Chest X-ray:
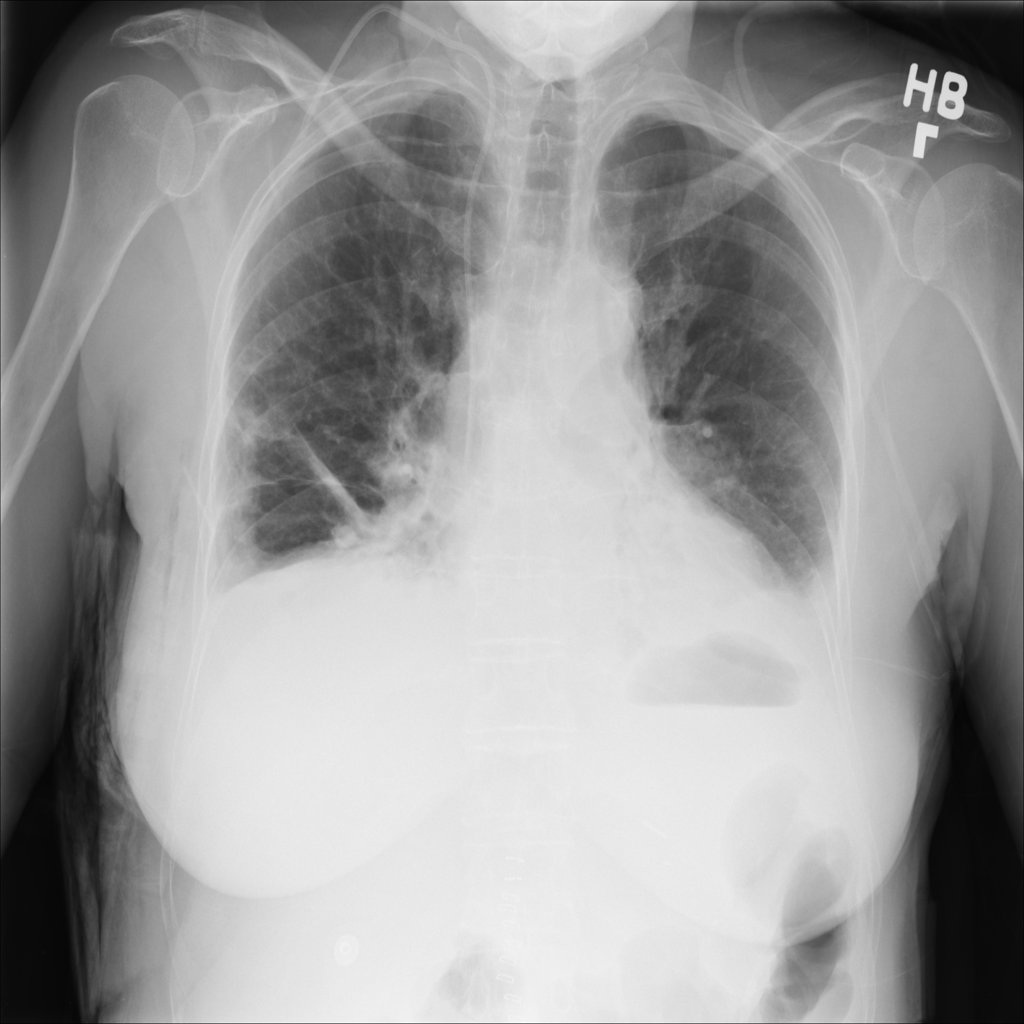
Findings: Consolidation, Effusion, Atelectasis
No abnormal finding: no